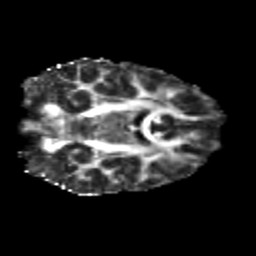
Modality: FA
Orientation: coronal
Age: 21
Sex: female
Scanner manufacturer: siemens
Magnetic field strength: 3 T
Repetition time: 3.5 s
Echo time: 0.113 s